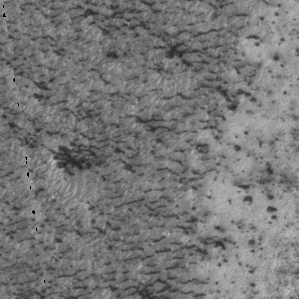
Label: frost